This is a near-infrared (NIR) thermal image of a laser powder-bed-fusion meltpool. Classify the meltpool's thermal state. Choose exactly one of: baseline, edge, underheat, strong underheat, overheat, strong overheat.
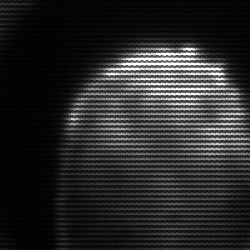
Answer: edge